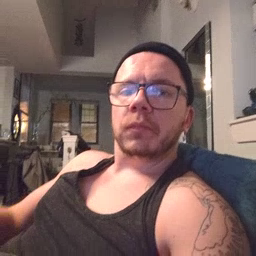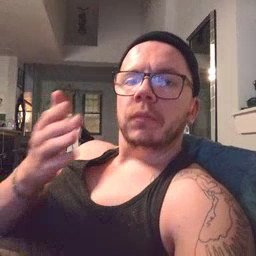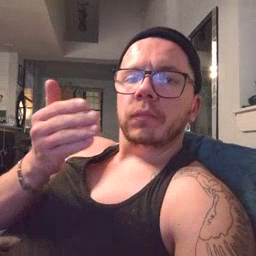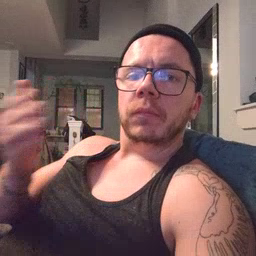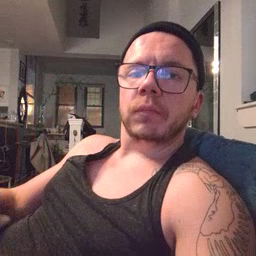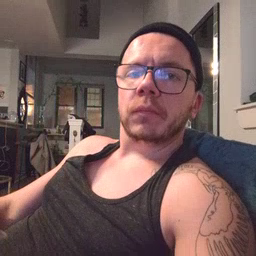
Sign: flag